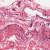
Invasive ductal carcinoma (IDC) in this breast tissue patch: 0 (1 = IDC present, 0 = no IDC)